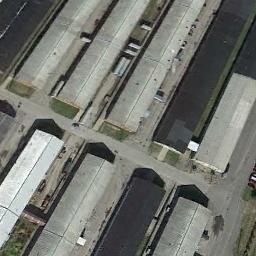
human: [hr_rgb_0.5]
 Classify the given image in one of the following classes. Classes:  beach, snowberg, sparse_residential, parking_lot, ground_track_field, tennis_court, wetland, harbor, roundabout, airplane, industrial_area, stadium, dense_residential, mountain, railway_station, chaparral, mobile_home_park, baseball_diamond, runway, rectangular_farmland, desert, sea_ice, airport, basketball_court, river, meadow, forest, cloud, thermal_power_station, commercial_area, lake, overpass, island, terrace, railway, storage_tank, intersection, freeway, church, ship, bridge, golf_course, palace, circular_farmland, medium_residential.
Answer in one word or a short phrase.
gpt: industrial_area